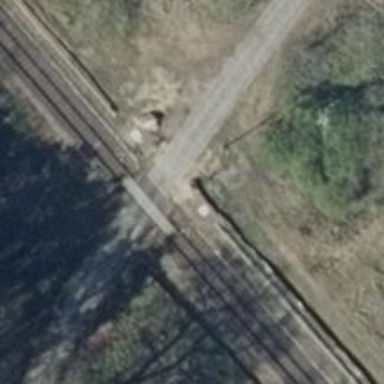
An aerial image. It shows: Level crossing along the railway.